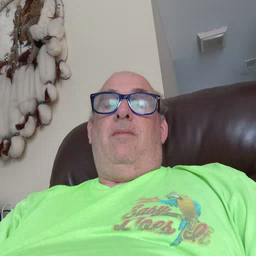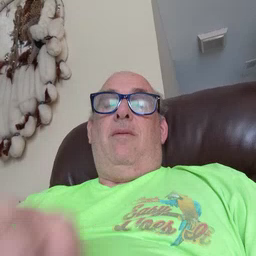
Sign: make